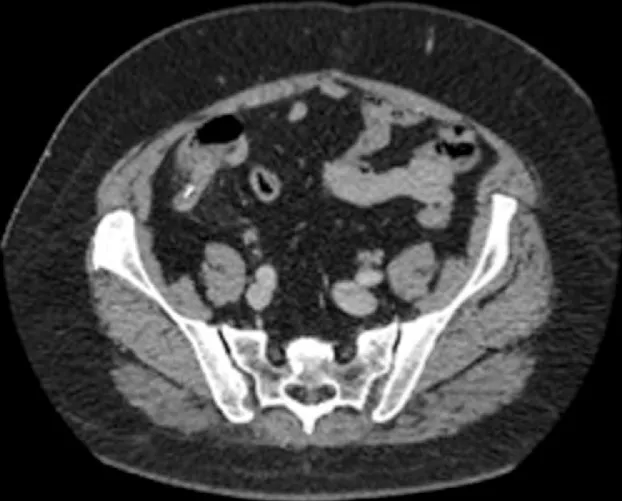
CT showing foreign body within the appendix lumen.
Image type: radiology (ct)